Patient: sex M, age 63
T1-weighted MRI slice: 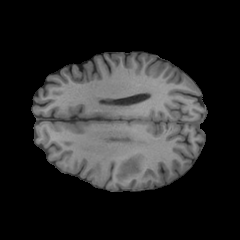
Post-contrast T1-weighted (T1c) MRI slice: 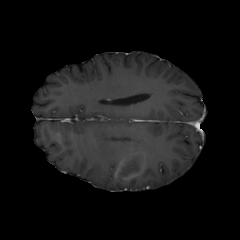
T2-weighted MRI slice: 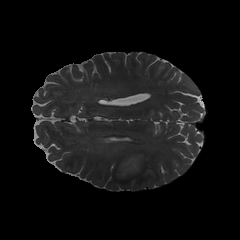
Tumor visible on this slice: yes
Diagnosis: Glioblastoma, IDH-wildtype
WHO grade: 4